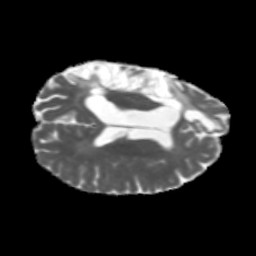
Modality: MD
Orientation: axial
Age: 37
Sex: female
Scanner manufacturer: siemens
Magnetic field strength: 3 T
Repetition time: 5.47 s
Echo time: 0.0854 s